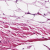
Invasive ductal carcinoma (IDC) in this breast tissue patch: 0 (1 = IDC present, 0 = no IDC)